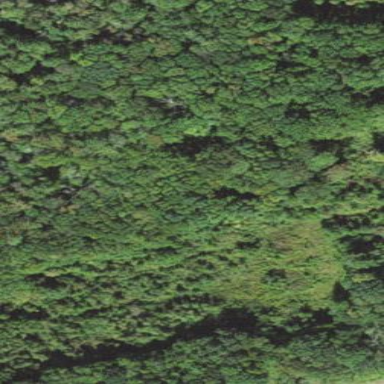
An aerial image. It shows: Patch of scrub vegetation.